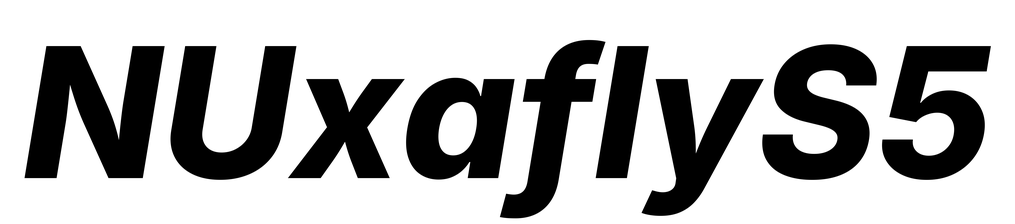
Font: Inter-Italic_ExtraBold_Italic